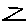
Label: zigzag